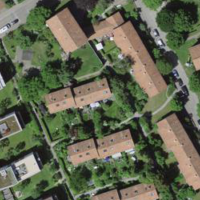
EUNIS habitat code: 54
Species observed at this site:
Asplenium ruta-muraria